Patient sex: F
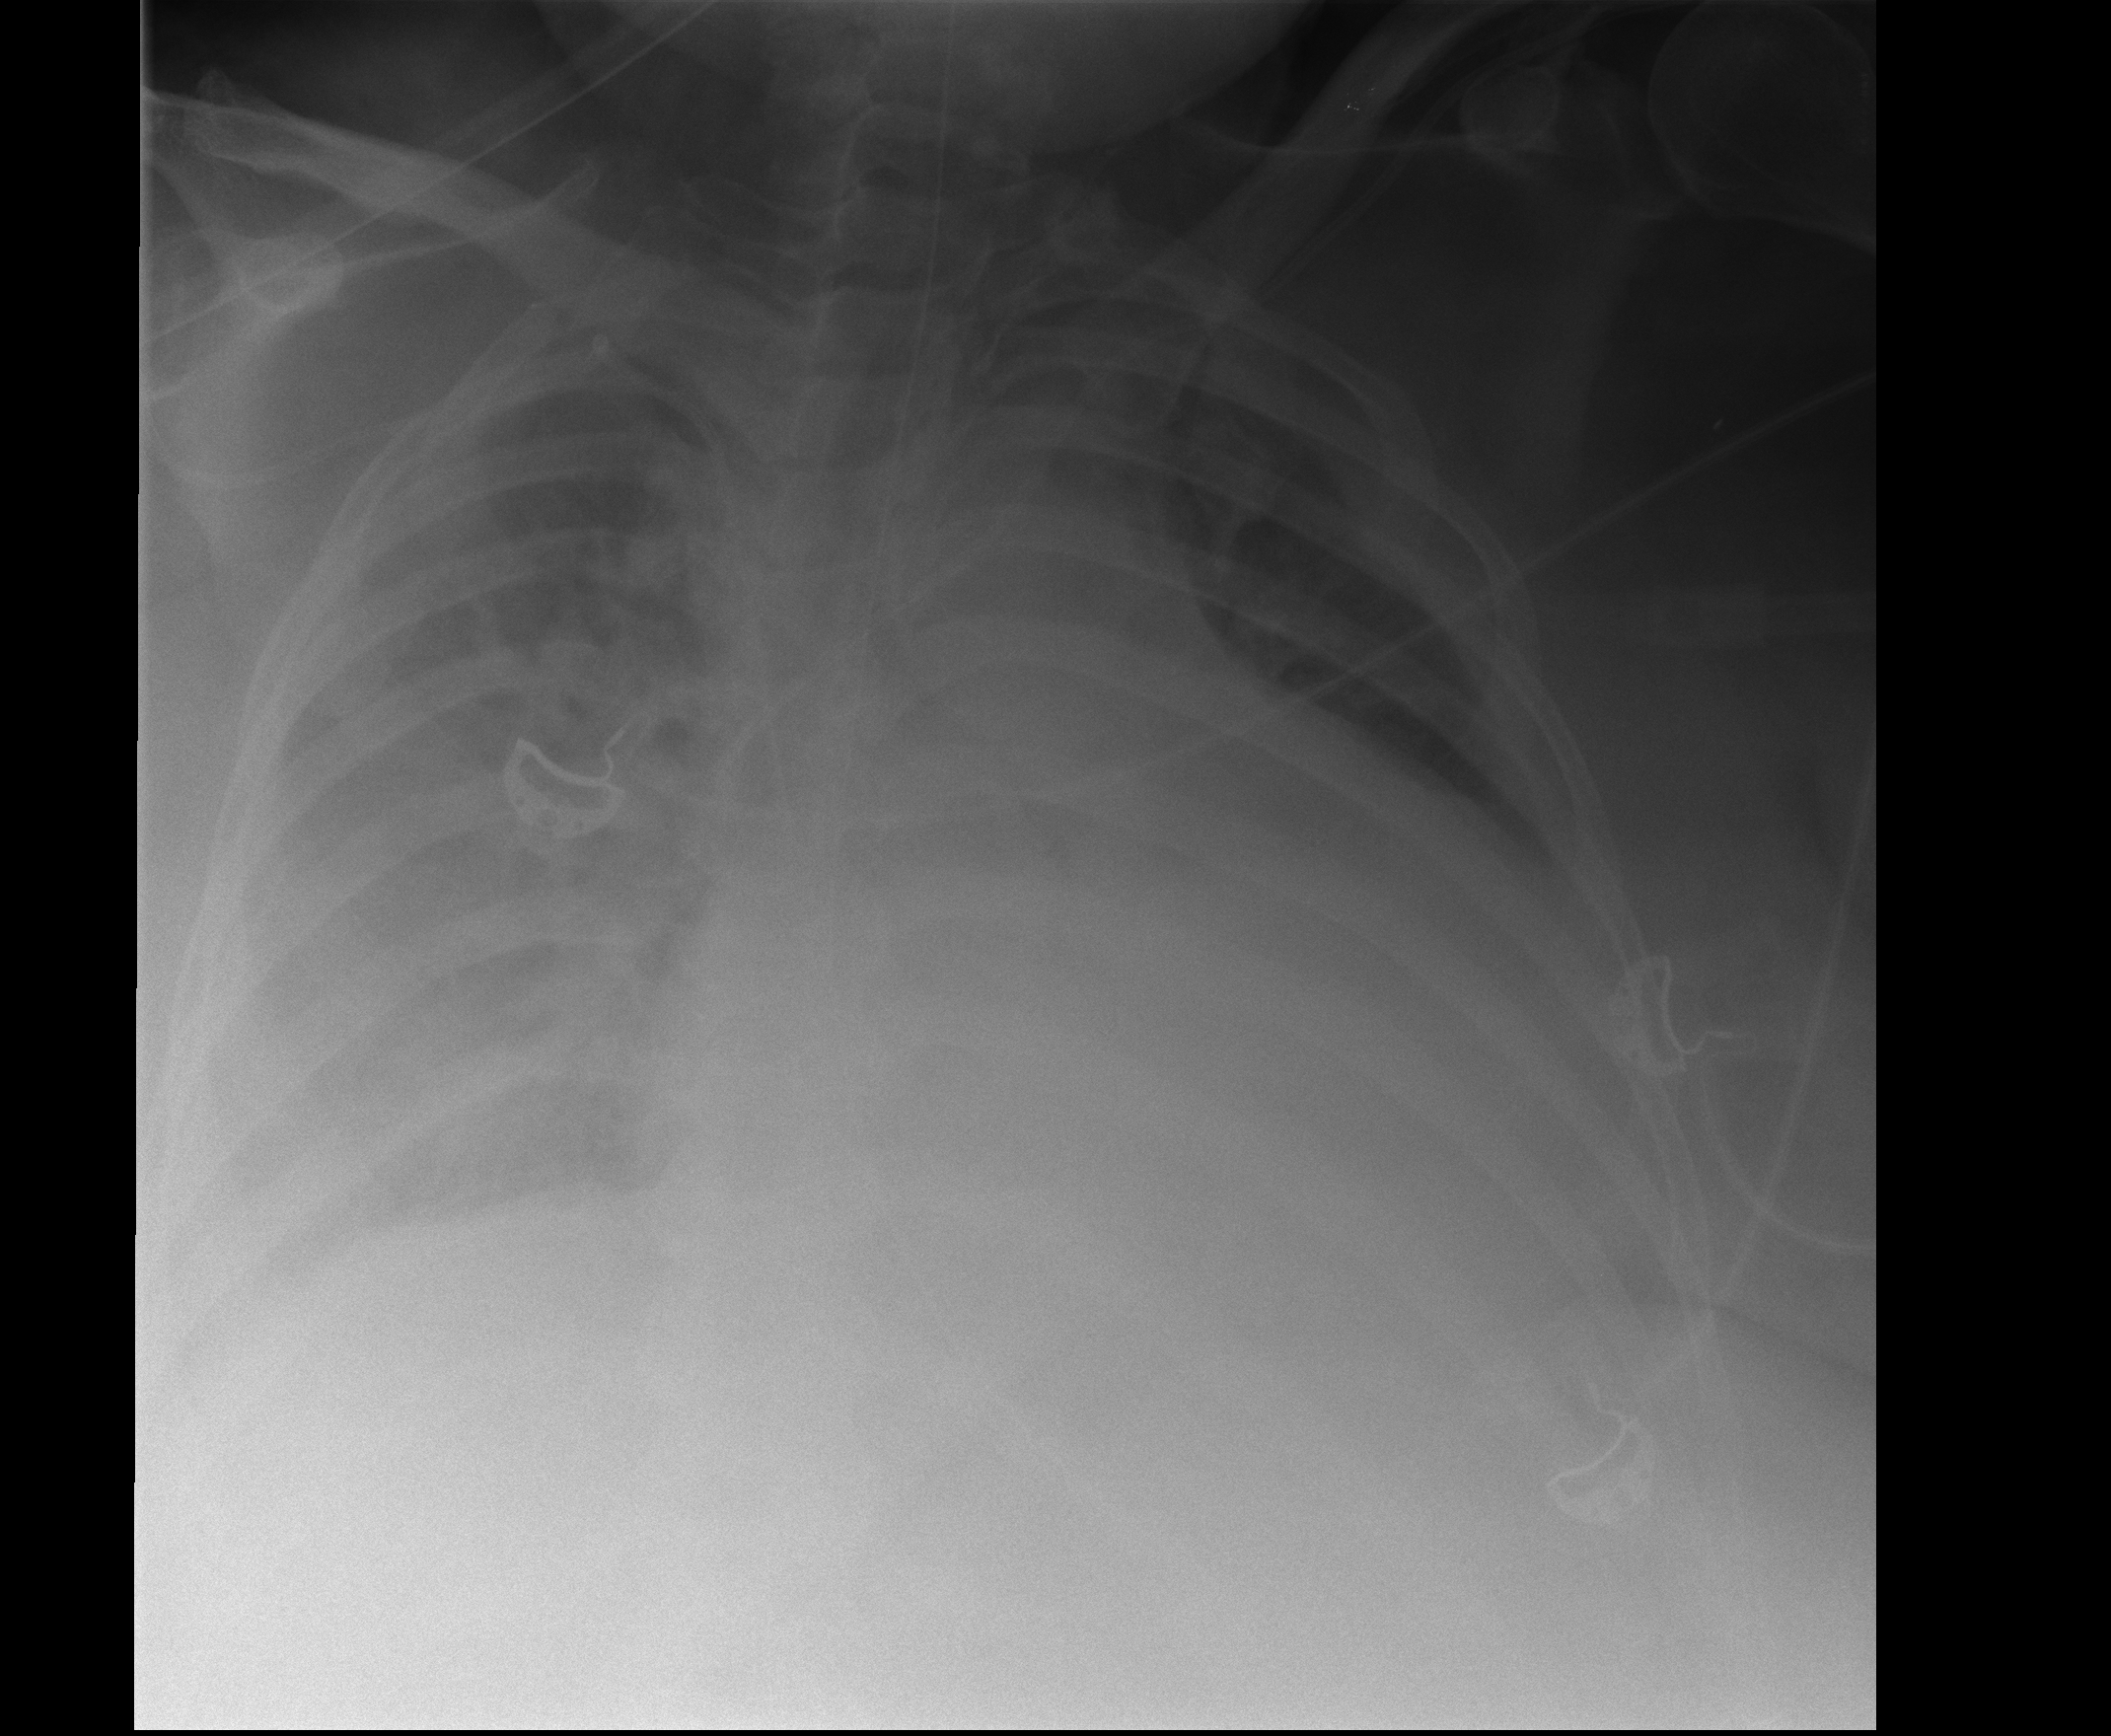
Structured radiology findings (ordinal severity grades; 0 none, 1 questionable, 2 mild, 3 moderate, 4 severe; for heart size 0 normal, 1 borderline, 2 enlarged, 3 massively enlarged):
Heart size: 3
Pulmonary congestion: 3
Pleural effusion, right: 2
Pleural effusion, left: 2
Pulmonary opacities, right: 2
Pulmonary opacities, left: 2
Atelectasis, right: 2
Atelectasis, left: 2